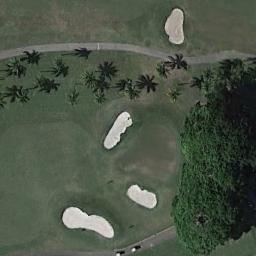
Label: golf_course